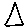
Label: triangle